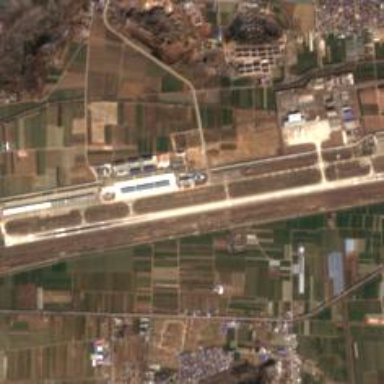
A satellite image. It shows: Runway at airport.